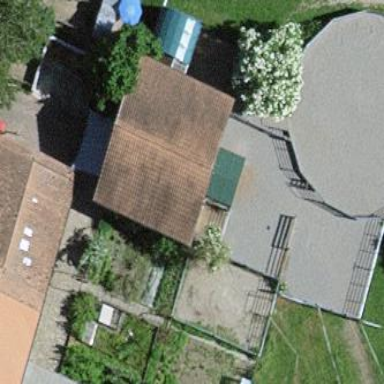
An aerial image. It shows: Farm auxiliary building.